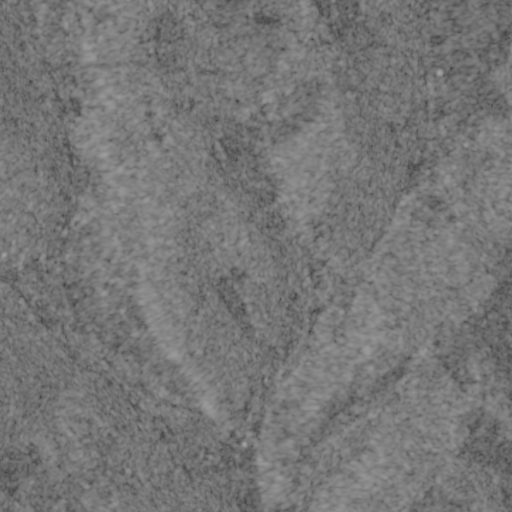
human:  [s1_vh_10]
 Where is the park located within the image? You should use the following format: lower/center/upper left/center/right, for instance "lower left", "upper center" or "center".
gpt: The park is located in the upper left of the image.
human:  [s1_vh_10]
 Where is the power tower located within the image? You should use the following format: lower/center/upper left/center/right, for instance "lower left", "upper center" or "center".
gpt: The power tower is located in the upper of the image.
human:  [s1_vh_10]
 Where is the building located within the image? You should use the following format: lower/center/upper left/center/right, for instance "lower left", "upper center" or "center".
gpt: There is no building in the image.

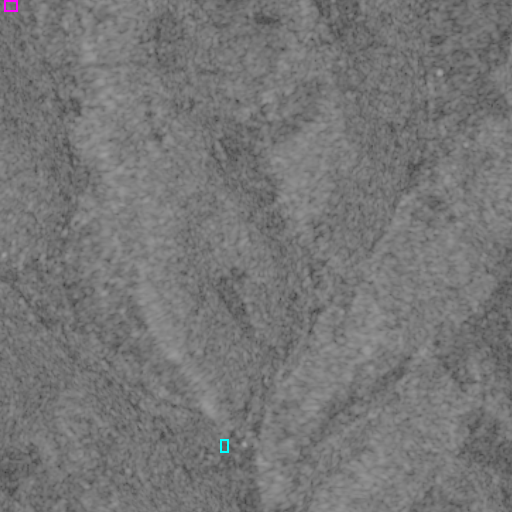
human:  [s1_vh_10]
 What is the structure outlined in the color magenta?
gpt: The structure outlined in magenta is a park.
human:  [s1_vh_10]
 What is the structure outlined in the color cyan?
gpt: The structure outlined in cyan is a building.
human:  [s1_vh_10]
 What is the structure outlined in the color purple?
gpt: There is no purple outline.